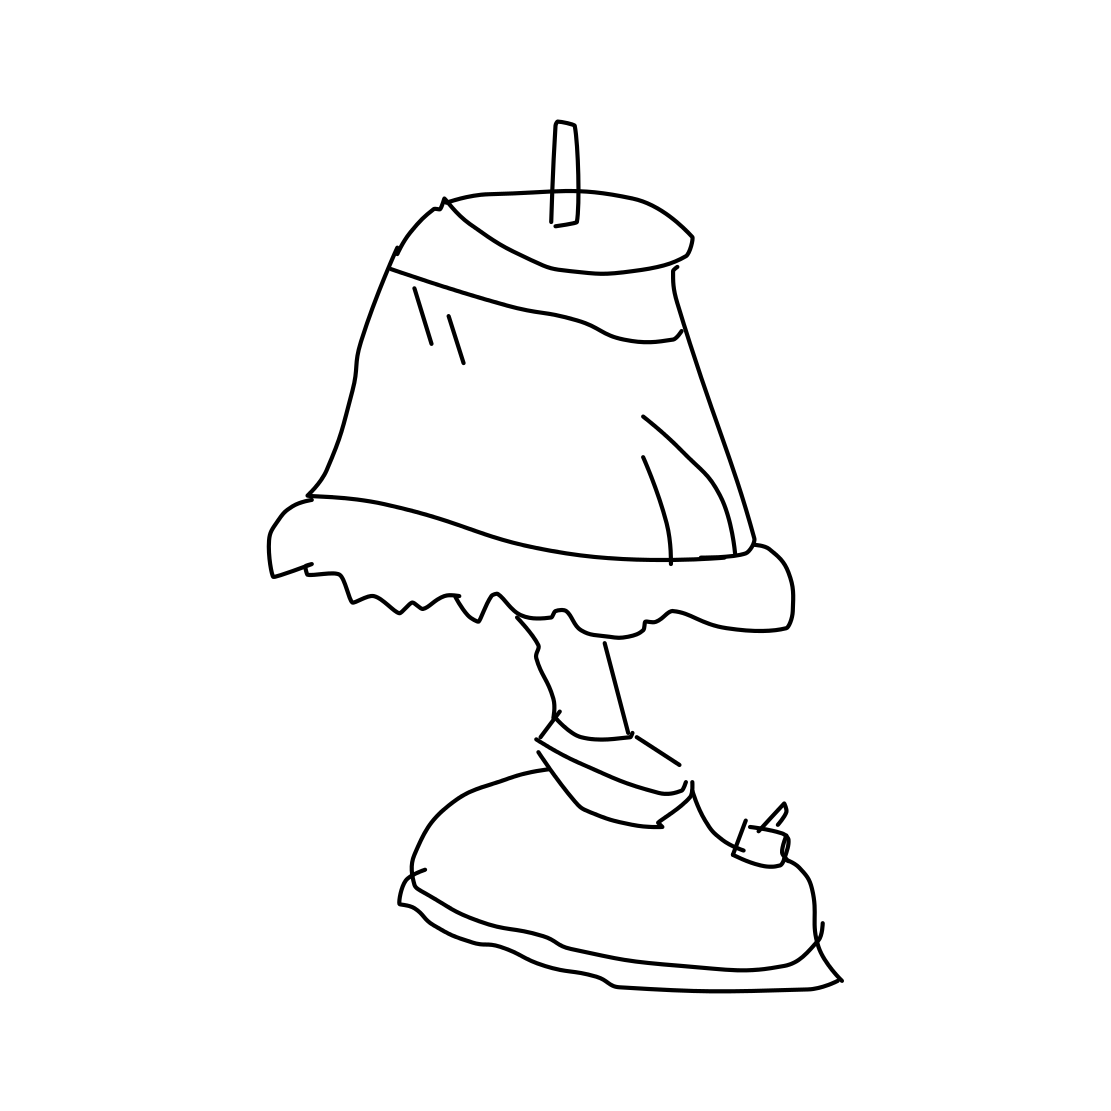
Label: tablelamp